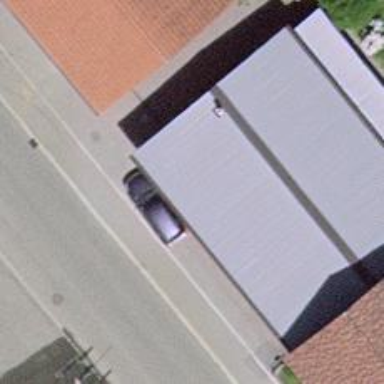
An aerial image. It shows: Fuel station.